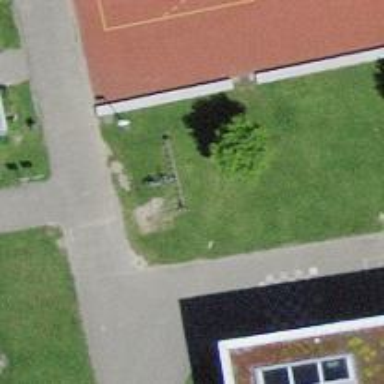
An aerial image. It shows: Bicycle parking area with stands available.